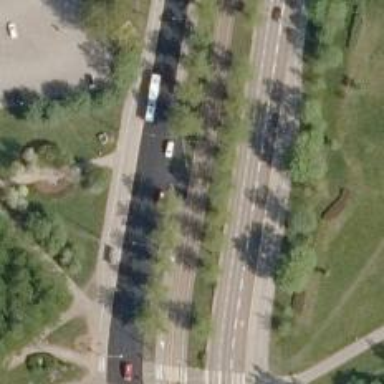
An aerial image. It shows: Tram railway with separate electrified contact lines.